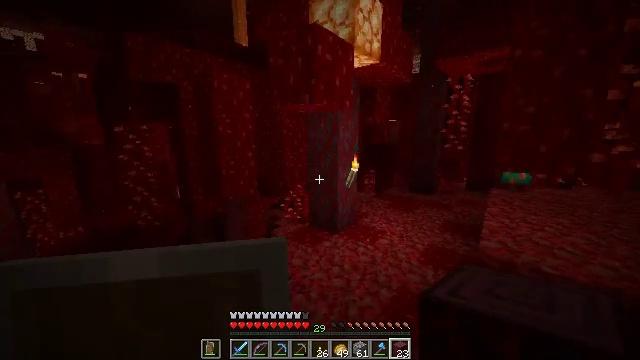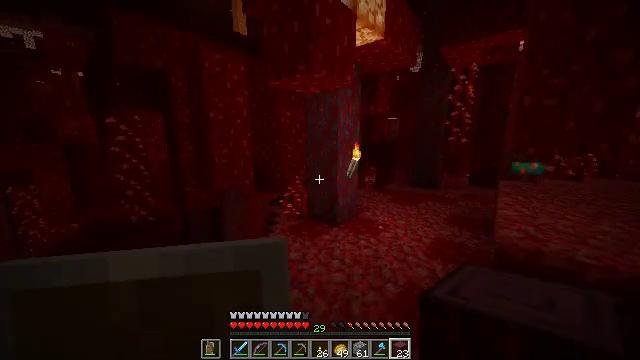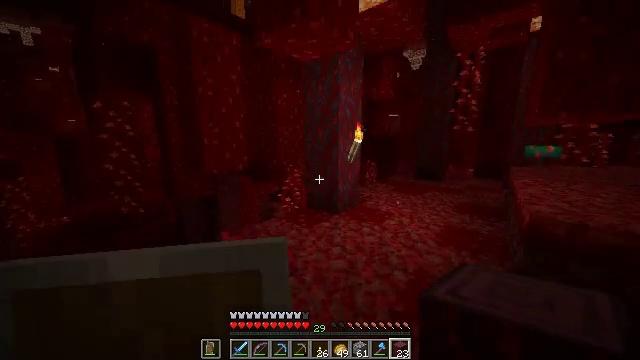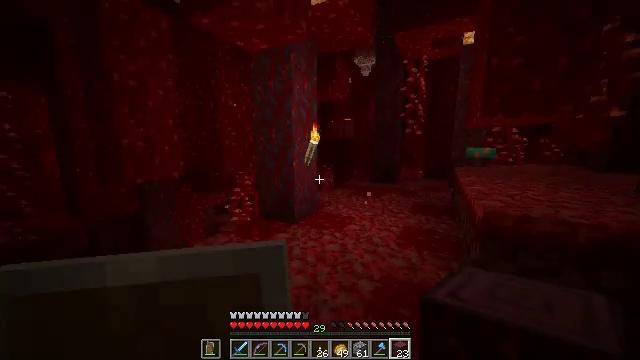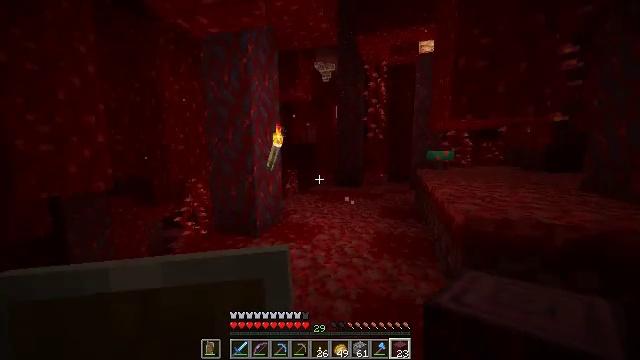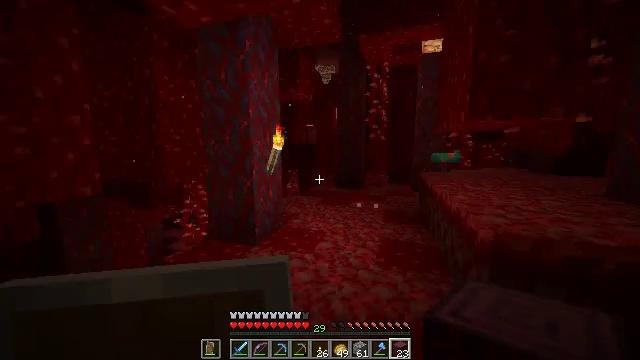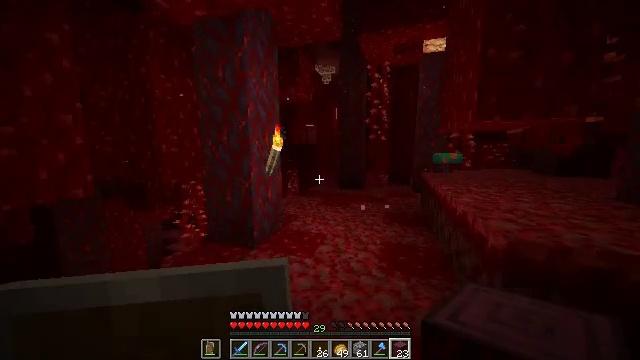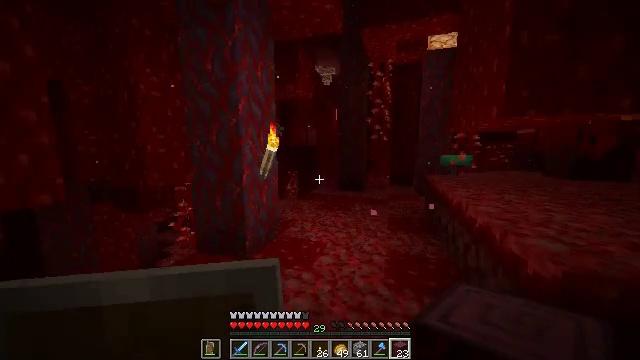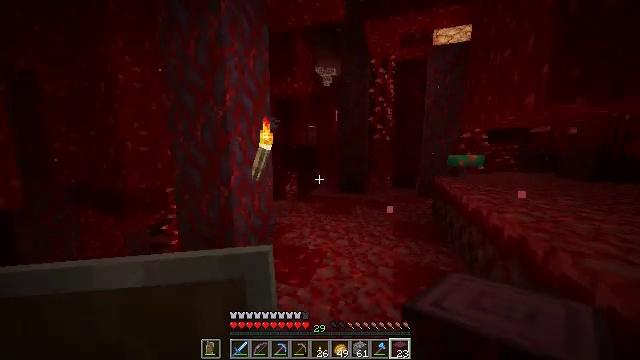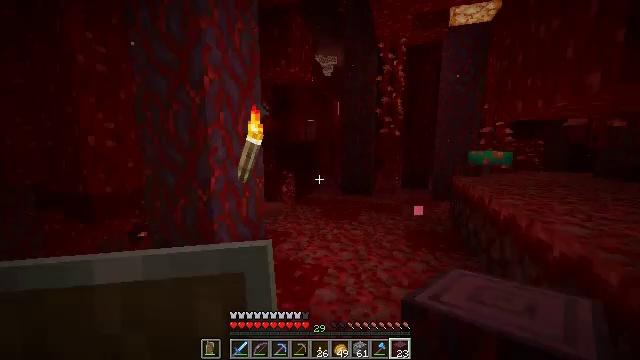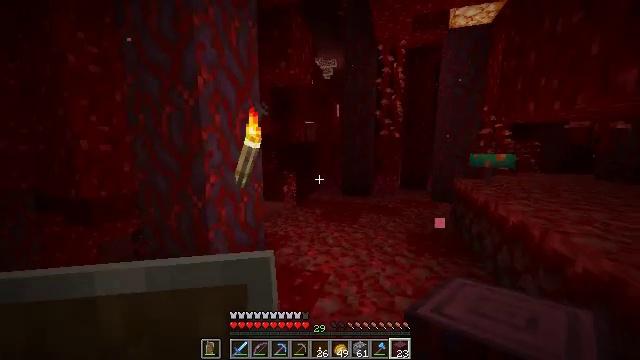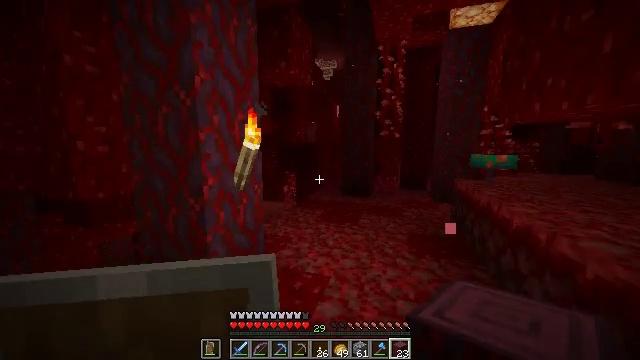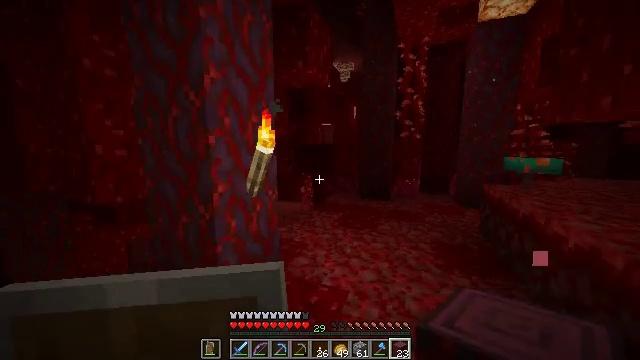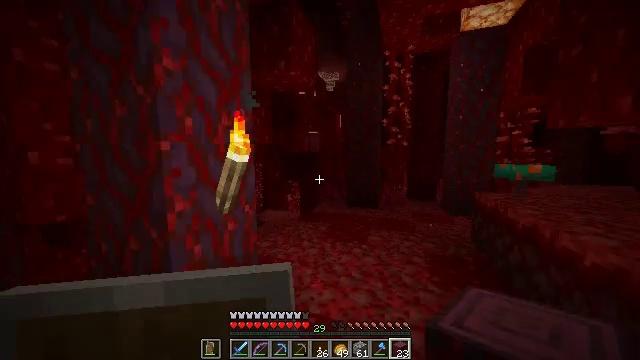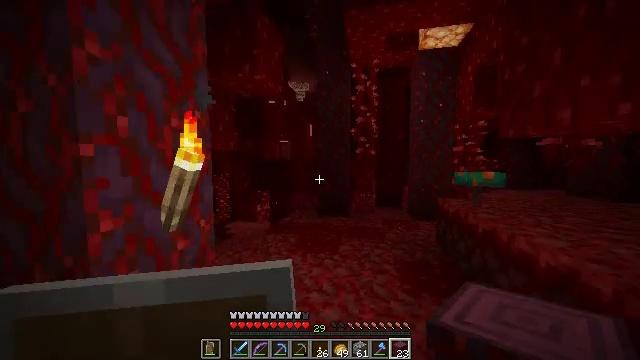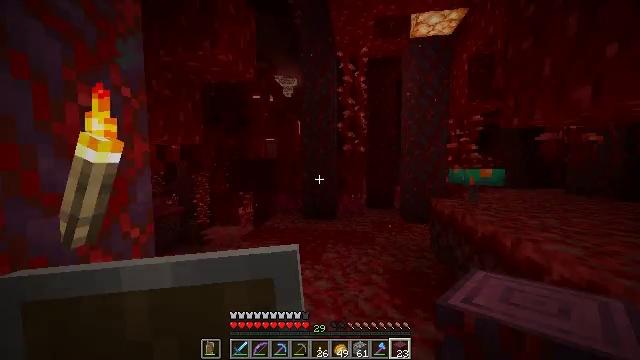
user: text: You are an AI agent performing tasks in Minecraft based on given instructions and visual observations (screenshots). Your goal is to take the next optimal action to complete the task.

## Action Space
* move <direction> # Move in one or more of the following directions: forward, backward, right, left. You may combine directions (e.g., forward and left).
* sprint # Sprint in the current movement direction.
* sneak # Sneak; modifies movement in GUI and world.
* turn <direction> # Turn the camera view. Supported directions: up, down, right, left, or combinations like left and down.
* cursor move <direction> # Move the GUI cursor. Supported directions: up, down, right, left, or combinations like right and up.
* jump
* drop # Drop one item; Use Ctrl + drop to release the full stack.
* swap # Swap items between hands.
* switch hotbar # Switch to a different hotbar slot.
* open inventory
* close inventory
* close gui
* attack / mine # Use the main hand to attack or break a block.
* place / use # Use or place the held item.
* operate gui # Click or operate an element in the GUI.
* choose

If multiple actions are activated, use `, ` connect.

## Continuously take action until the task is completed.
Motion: motion action
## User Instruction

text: Collect crimson fungus by left-clicking.
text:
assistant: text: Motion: move forward
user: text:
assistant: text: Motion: move forward
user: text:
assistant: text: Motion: move forward, turn right and up
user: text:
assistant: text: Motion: move forward, turn right and up
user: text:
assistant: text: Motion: move forward
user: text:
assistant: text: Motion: move forward
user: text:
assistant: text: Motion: move forward
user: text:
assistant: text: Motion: move forward
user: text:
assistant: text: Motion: move forward
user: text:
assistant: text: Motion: move forward
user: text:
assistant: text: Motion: move forward
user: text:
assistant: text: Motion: move forward, turn left
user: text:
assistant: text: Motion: move forward and move right, turn right and up
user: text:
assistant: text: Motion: move forward and move right, turn right and up
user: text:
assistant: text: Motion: move forward and move right, turn right
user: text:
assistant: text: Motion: move forward, turn right and down
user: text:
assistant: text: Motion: move forward
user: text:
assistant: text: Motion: move forward
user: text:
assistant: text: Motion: move forward, turn left and down
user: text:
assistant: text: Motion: move forward, turn left and down
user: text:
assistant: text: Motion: move forward, turn left and down
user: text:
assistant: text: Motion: move forward, turn left
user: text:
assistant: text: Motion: move forward, turn left and down
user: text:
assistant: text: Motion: move forward, turn left and down
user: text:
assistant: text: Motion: move forward, turn left and down
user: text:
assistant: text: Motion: move forward
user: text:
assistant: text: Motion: move forward, turn left
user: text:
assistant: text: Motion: move forward, turn left
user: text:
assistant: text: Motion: move forward, turn left
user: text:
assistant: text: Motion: move forward